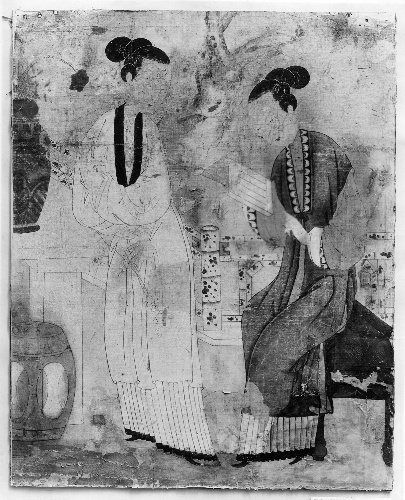
Object type: Hanging scroll
Classification: Paintings
Medium: Unmounted hanging scroll; ink and color on paper (?)
Culture: China
Period: Qing dynasty (1644–1911)
Dimensions: 35 1/4 x 27 7/8 in. (89.5 x 70.8 cm)
Department: Asian Art
Credit line: Rogers Fund, 1913
Accession year: 1913
Repository: Metropolitan Museum of Art, New York, NY
Tags: Women